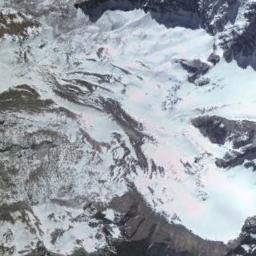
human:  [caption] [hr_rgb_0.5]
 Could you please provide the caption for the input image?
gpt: The snow berg is consist of bare land and white snow .

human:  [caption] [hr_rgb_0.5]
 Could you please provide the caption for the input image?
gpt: The snowberg is covered with snow and ice .

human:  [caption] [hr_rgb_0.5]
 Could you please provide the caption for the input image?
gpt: A snow-covered mountain covered in large areas .

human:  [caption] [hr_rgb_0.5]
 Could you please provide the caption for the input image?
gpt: There is snow on the part of the snowberg .

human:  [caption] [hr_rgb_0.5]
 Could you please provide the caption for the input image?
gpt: There are much snow and some bare land on the snowberg .